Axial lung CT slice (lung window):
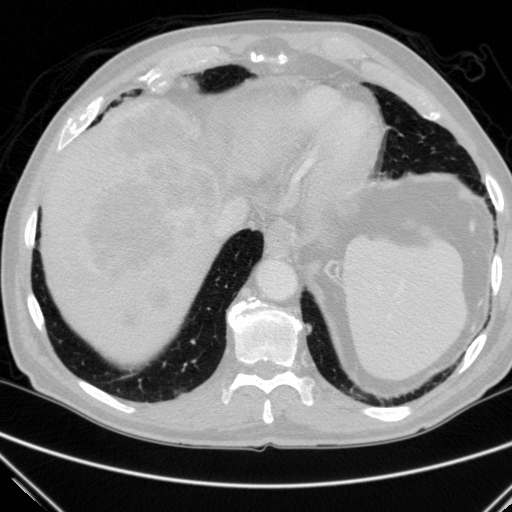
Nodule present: yes
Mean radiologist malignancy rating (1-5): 3.25